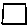
Label: square